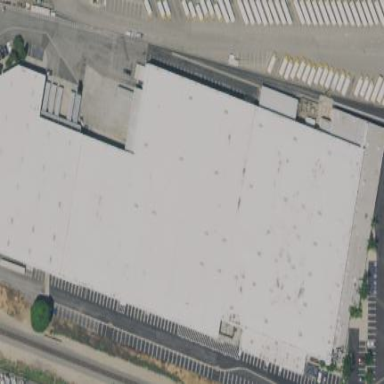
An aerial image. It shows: Warehouse building.